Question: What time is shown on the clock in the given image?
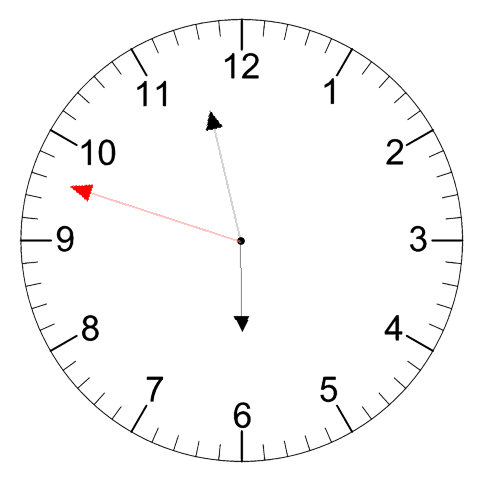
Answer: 05:57:48